如图，已知 $AO$ 平分 $\angle DAE$、$AD = AE$、$AB = AC$，图中全等三角形有（\quad ）。

A. 1对 \quad B. 2对 \quad C. 3对 \quad D. 4对
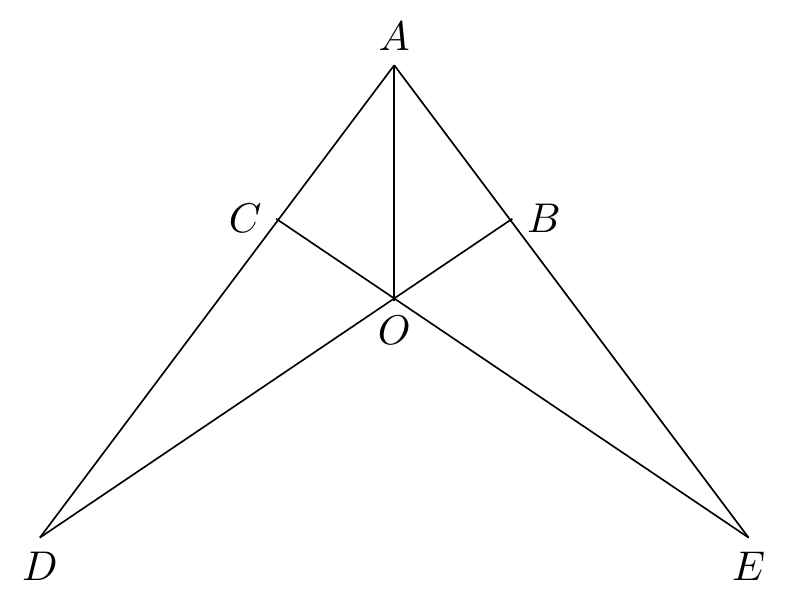
【解答】
解：$\because AO$ 平分 $\angle DAE$，

$\therefore \angle 1 = \angle 2$，

在 $\triangle AOD$ 和 $\triangle AOE$ 中，
$\begin{cases}
AD = AE \\
\angle 1 = \angle 2 \\
AO = AO
\end{cases}$

$\therefore \triangle AOD \cong \triangle AOE$ (SAS)，

$\therefore \angle D = \angle E$，$OD = OE$；

在 $\triangle AOC$ 和 $\triangle AOB$ 中，
$\begin{cases}
AC = AB \\
\angle 1 = \angle 2 \\
AO = AO
\end{cases}$

$\therefore \triangle AOC \cong \triangle AOB$ (SAS)；

在 $\triangle COD$ 和 $\triangle BOE$ 中，
$\begin{cases}
\angle D = \angle E \\
DO = EO \\
\angle DOC = \angle EOB
\end{cases}$

$\therefore \triangle COD \cong \triangle BOE$ (ASA)；

在 $\triangle DAB$ 和 $\triangle EAC$ 中，
$\begin{cases}
AD = AE \\
\angle DAB = \angle EAC \\
AB = AC
\end{cases}$

$\therefore \triangle DAB \cong \triangle EAC$ (SAS)；

由上可得，图中全等三角形有 4 对，

故选：D.

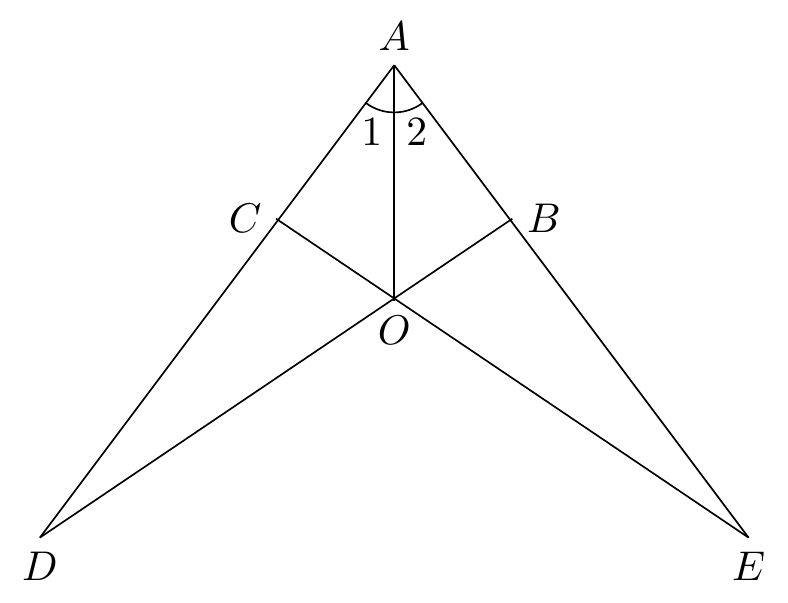